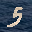
Label: 5